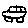
Label: car